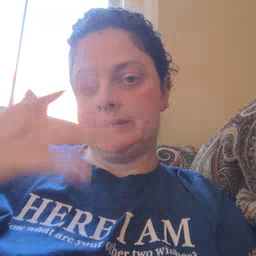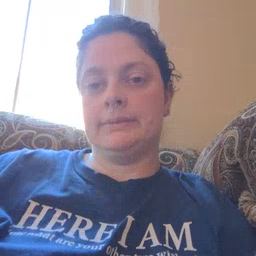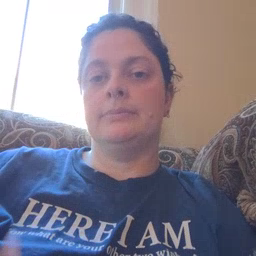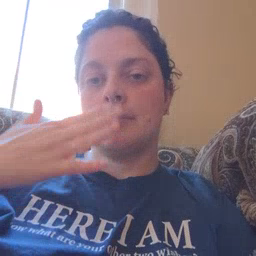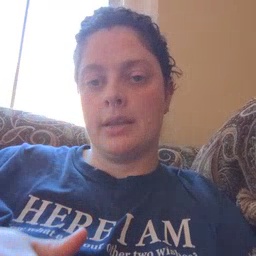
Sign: bad